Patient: sex M, age 52
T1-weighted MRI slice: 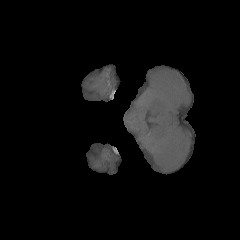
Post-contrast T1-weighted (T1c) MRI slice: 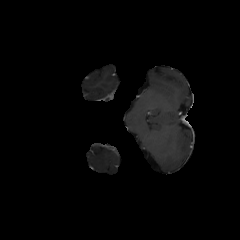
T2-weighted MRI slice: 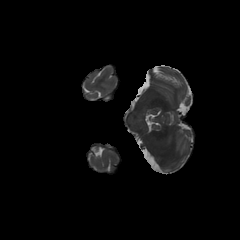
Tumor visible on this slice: no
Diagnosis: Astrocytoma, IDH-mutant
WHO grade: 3